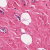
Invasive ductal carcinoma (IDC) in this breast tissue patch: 0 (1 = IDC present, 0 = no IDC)